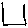
Label: square